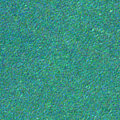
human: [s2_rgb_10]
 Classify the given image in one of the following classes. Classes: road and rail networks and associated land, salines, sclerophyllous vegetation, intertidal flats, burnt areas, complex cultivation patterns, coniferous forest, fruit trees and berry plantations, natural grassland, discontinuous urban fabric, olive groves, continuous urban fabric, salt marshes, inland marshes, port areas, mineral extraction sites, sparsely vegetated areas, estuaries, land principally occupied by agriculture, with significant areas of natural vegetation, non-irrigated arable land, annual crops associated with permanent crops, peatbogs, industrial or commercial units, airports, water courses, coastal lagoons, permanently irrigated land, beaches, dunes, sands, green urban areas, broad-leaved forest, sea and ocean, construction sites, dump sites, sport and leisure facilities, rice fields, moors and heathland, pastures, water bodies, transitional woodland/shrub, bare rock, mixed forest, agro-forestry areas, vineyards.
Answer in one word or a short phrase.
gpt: sea and ocean